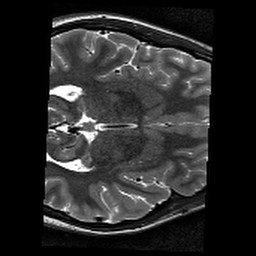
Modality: T2w
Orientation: axial